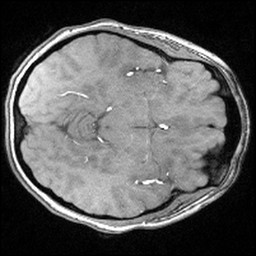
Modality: angio
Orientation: axial
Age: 29
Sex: female
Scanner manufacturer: siemens
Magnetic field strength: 3 T
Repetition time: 0.025 s
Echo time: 0.00334 s